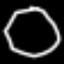
Label: octagon